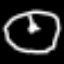
Label: clock